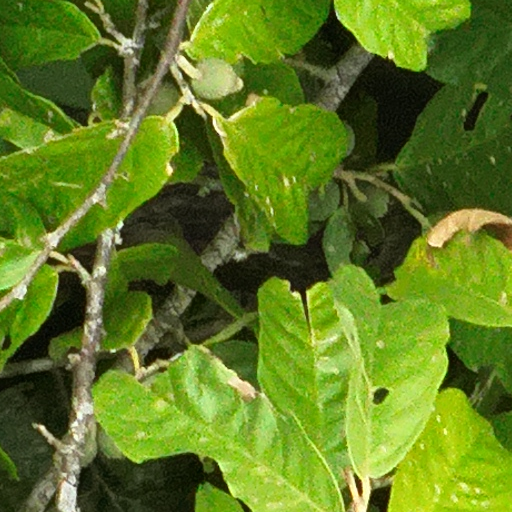
Species: Quararibea stenophylla
GBIF accepted scientific name: Quararibea stenophylla
Crown area (m\u00b2): 133.159